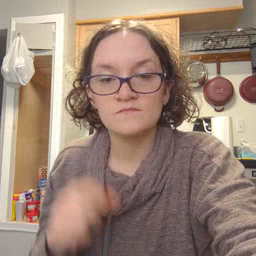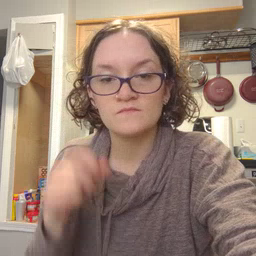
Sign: child